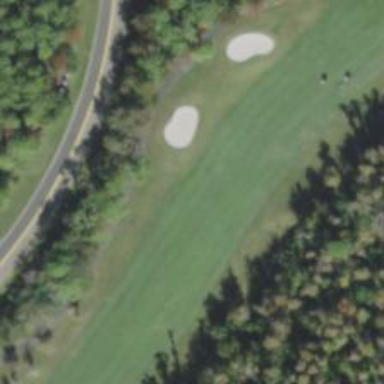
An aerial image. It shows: View of golf hole.